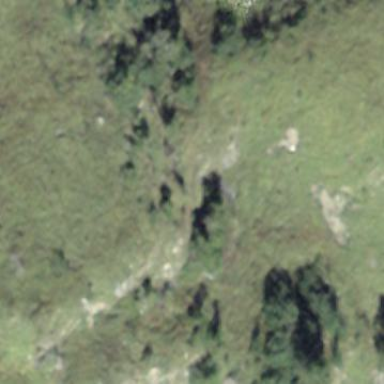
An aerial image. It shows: Patch of scrub vegetation.